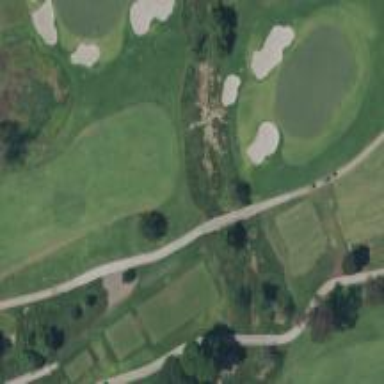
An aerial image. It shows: Path bridge used as golf cartpath.